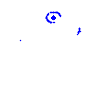
Particle: kaon